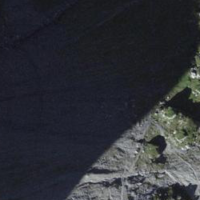
EUNIS habitat code: 48
Species observed at this site:
Callophrys rubi